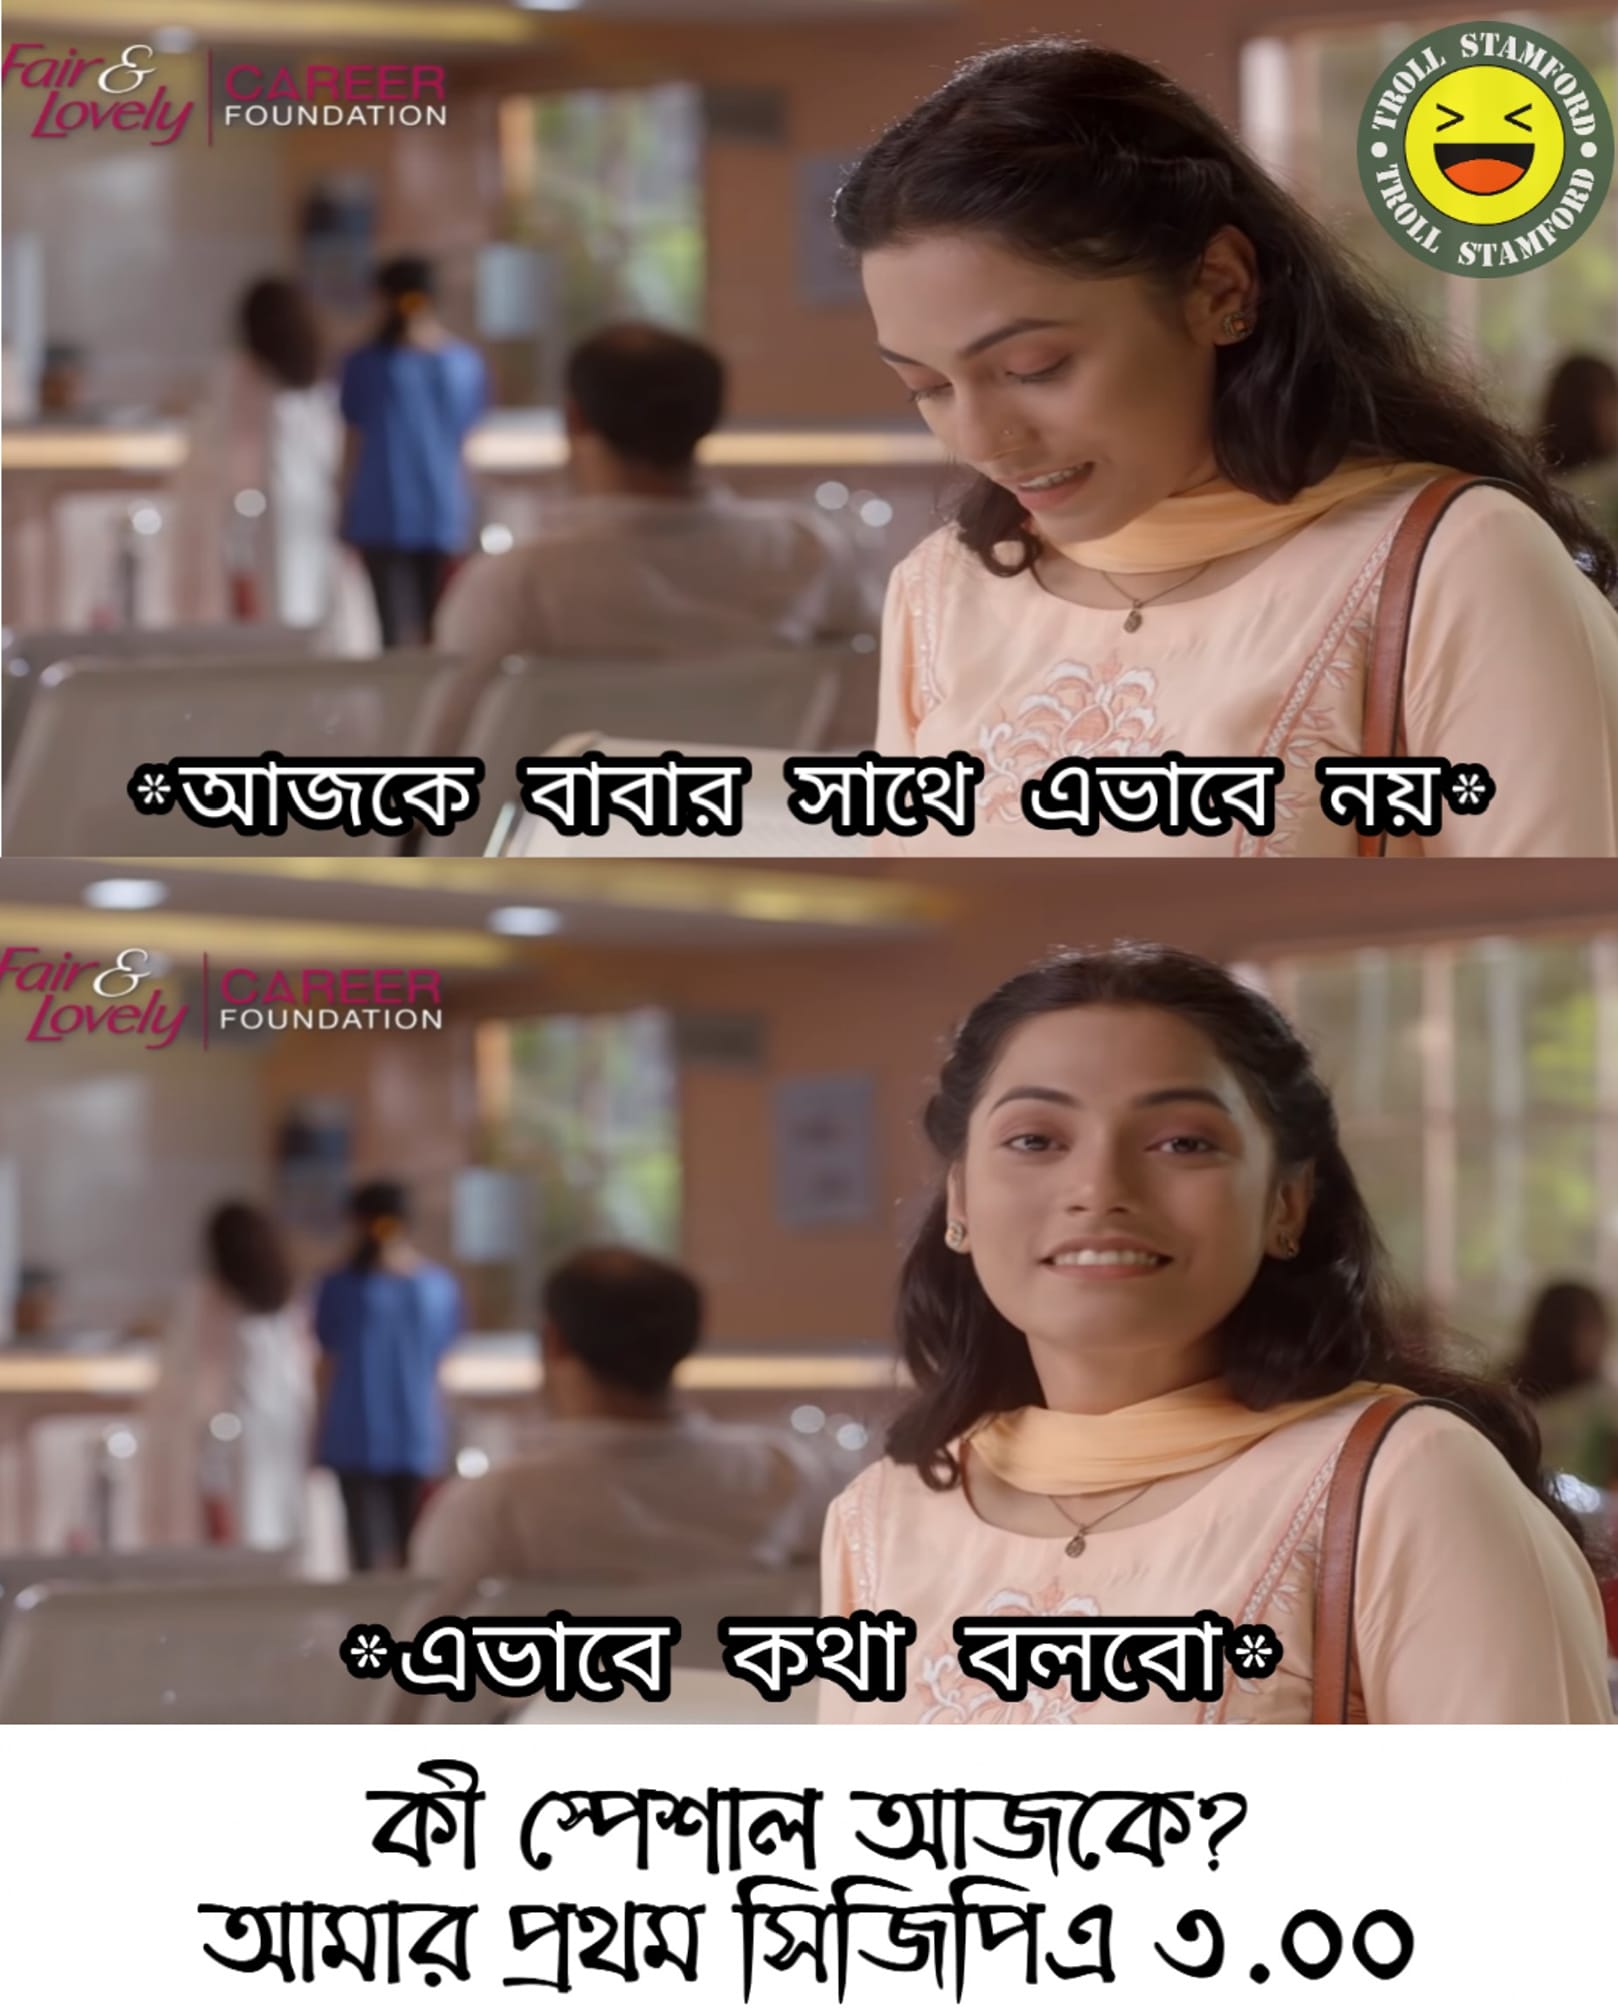
Caption: * আজকে বাবার সাথে এভাবে নয় *    * এভাবে কথা বলবো *     কী স্পেশাল আজকে ?  আমার প্রথম সিজিপিএ ৩.০০
Label: non-hate